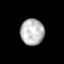
Tissue: lung
Cell type: Epithelial cells
Senescence score: 0.224
Nuclear area (px): 609
Mean DAPI intensity: 185.192